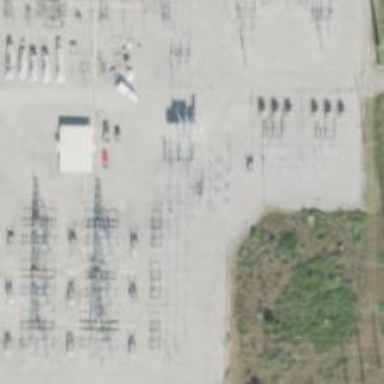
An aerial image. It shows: Switch for power supply.